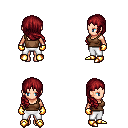
a pixel art fantasy rpg character, female body template, human, light skin, brown pirate shirt, white pants, brunette right-swept hairstyle, gold gloves, gold boots, four views (front, back, left, right), 2x2 character sprite sheet, small pixel art, hard edges, no anti-aliasing